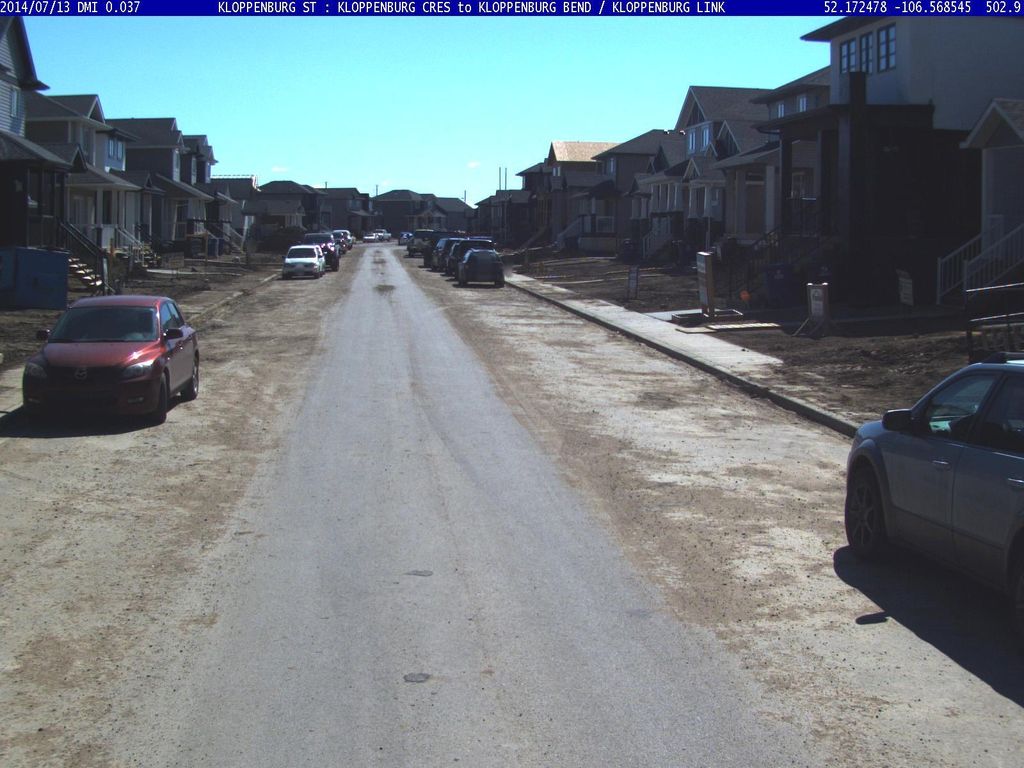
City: saskatoon